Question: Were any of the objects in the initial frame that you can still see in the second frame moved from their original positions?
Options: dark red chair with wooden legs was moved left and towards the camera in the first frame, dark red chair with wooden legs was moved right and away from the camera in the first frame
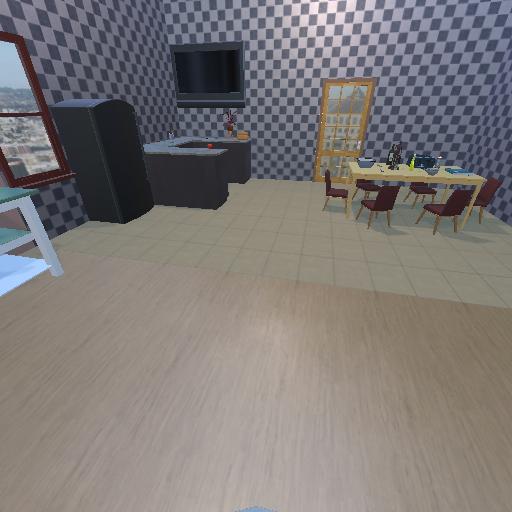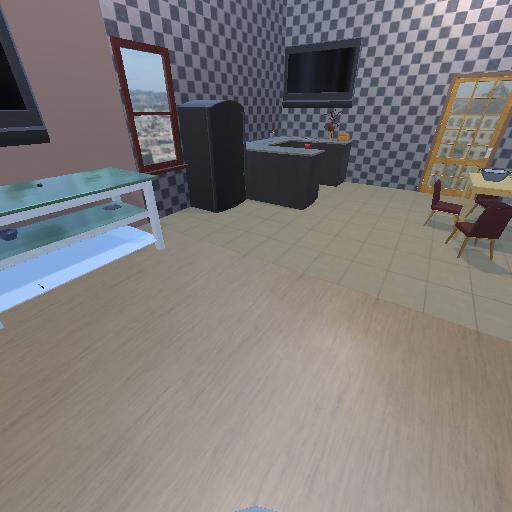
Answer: dark red chair with wooden legs was moved left and towards the camera in the first frame